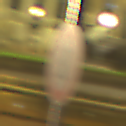
Verkehrszeichen: Geschwindigkeit80
Umgebung: Outdoor, Urban
Tageszeit: Night
Wetter: Overcast
Licht: Artificial
Jahreszeit: NotSpecified
Kontrast: HighContrast